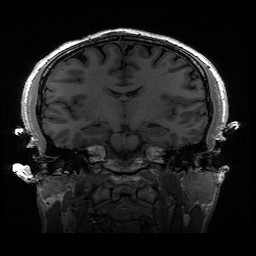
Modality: T1w
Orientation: sagittal